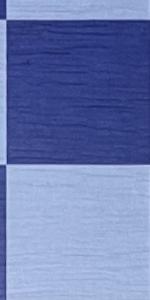
Label: Empty